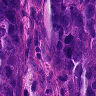
Metastatic tissue present: yes